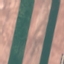
Label: AnnualCrop